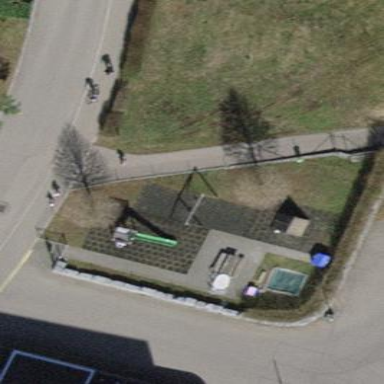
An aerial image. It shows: Playground area for leisure land.